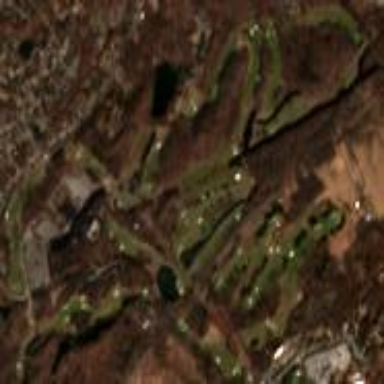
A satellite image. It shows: Golf course.